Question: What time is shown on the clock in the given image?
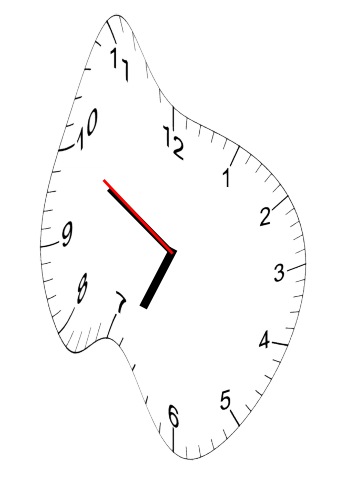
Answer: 06:49:50